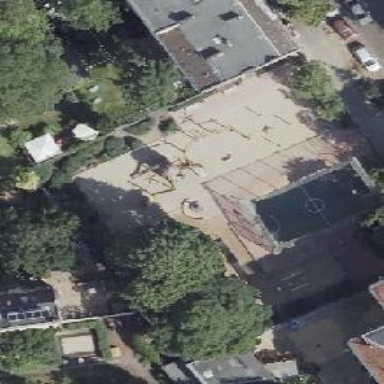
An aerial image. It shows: Artwork in the playground.